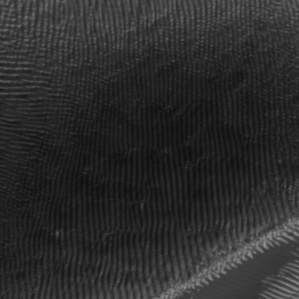
Label: frost